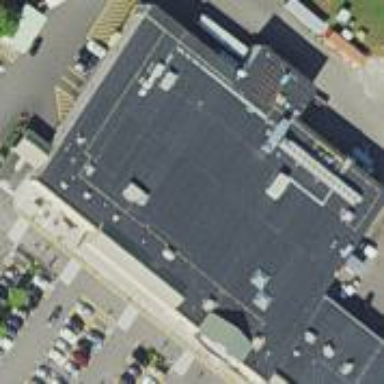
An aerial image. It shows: Supermarket building.